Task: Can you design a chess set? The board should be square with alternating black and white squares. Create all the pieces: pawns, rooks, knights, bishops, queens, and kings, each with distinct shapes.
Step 5417:
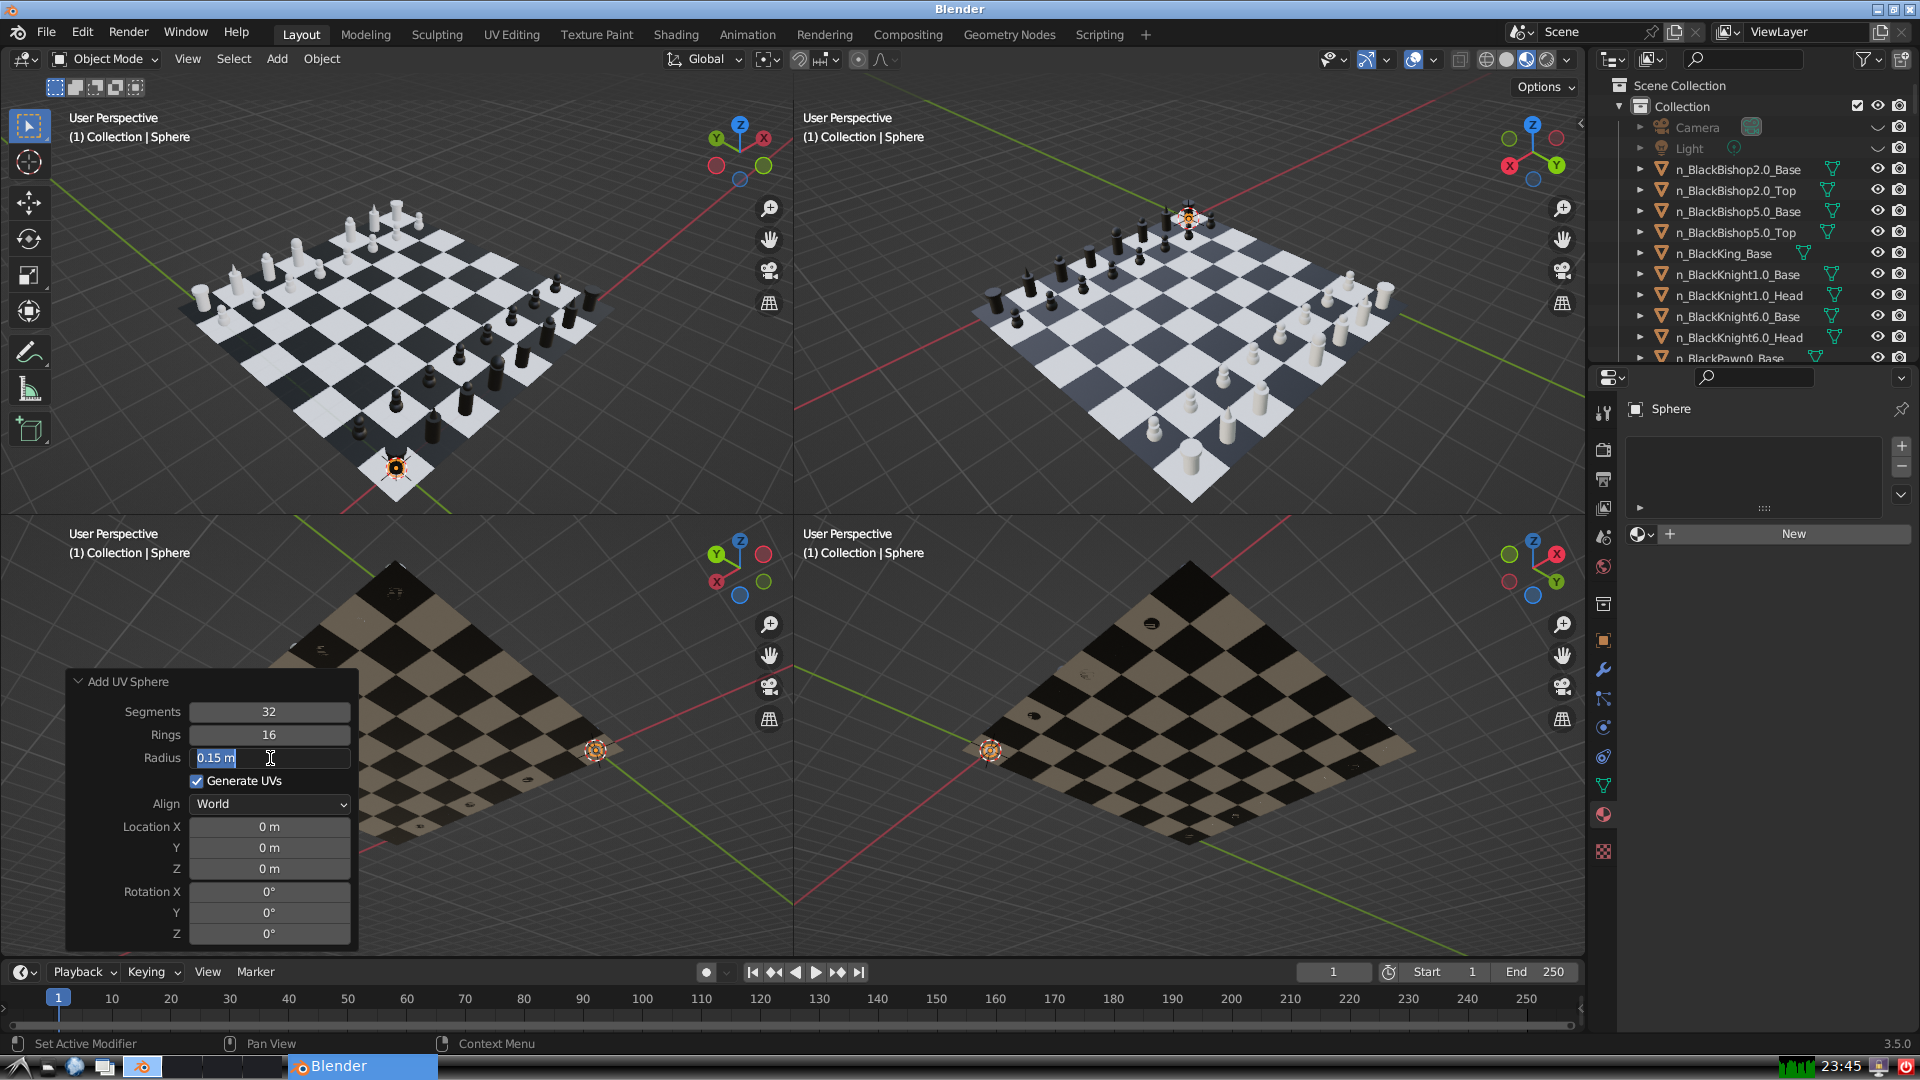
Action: input_text: 0.15